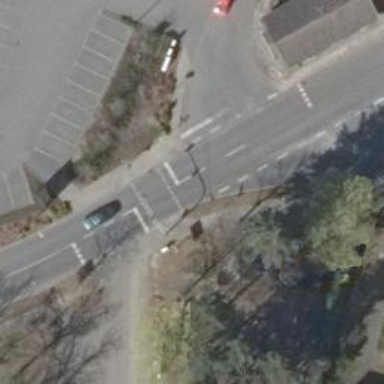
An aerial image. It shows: Puffin crossing with traffic signals on the road.